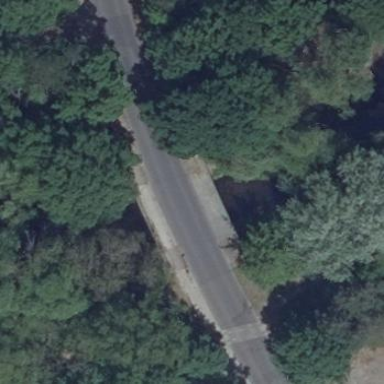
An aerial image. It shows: Man-made bridge.